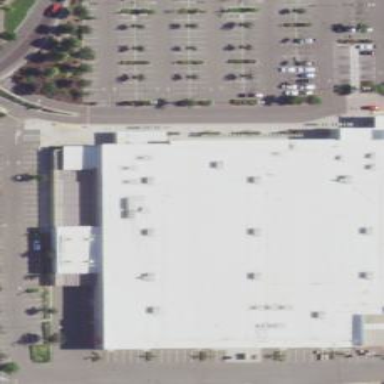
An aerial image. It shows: Commercial building housing department store.